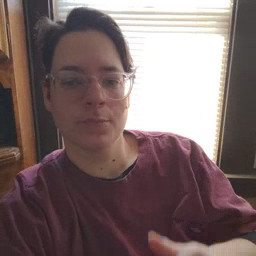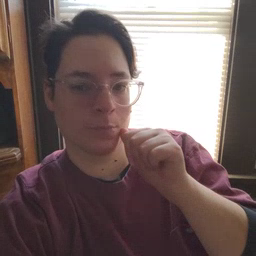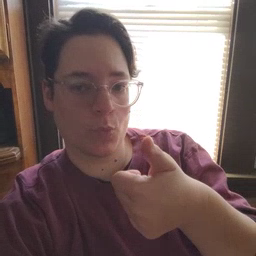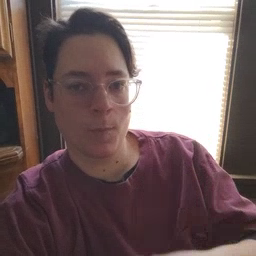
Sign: tomorrow